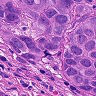
Metastatic tissue present: yes